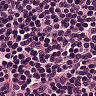
Metastatic tissue present: no